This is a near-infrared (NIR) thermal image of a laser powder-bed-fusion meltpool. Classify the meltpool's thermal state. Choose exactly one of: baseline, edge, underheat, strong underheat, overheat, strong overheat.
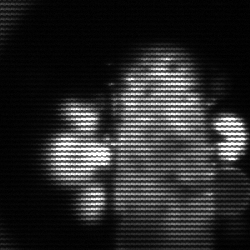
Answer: strong underheat